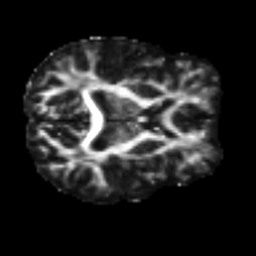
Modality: FA
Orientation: axial
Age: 50
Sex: female
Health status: healthy
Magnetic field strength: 3 T
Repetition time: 8.4 s
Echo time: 0.0926 s